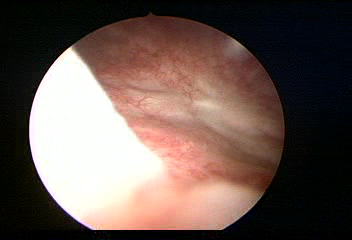
Modality: WLC
Class: Normal mucosa
Bladder cancer association: No